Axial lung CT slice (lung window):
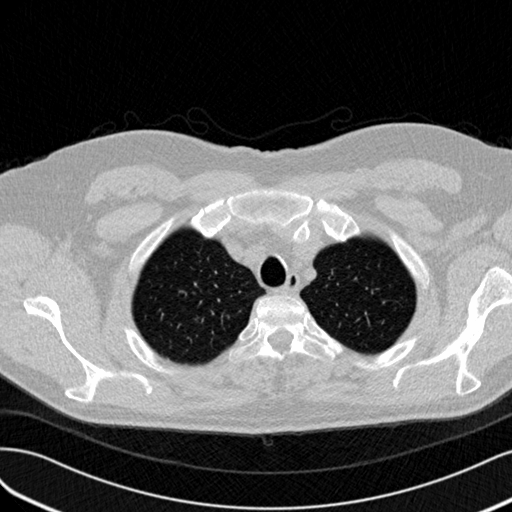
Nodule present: no